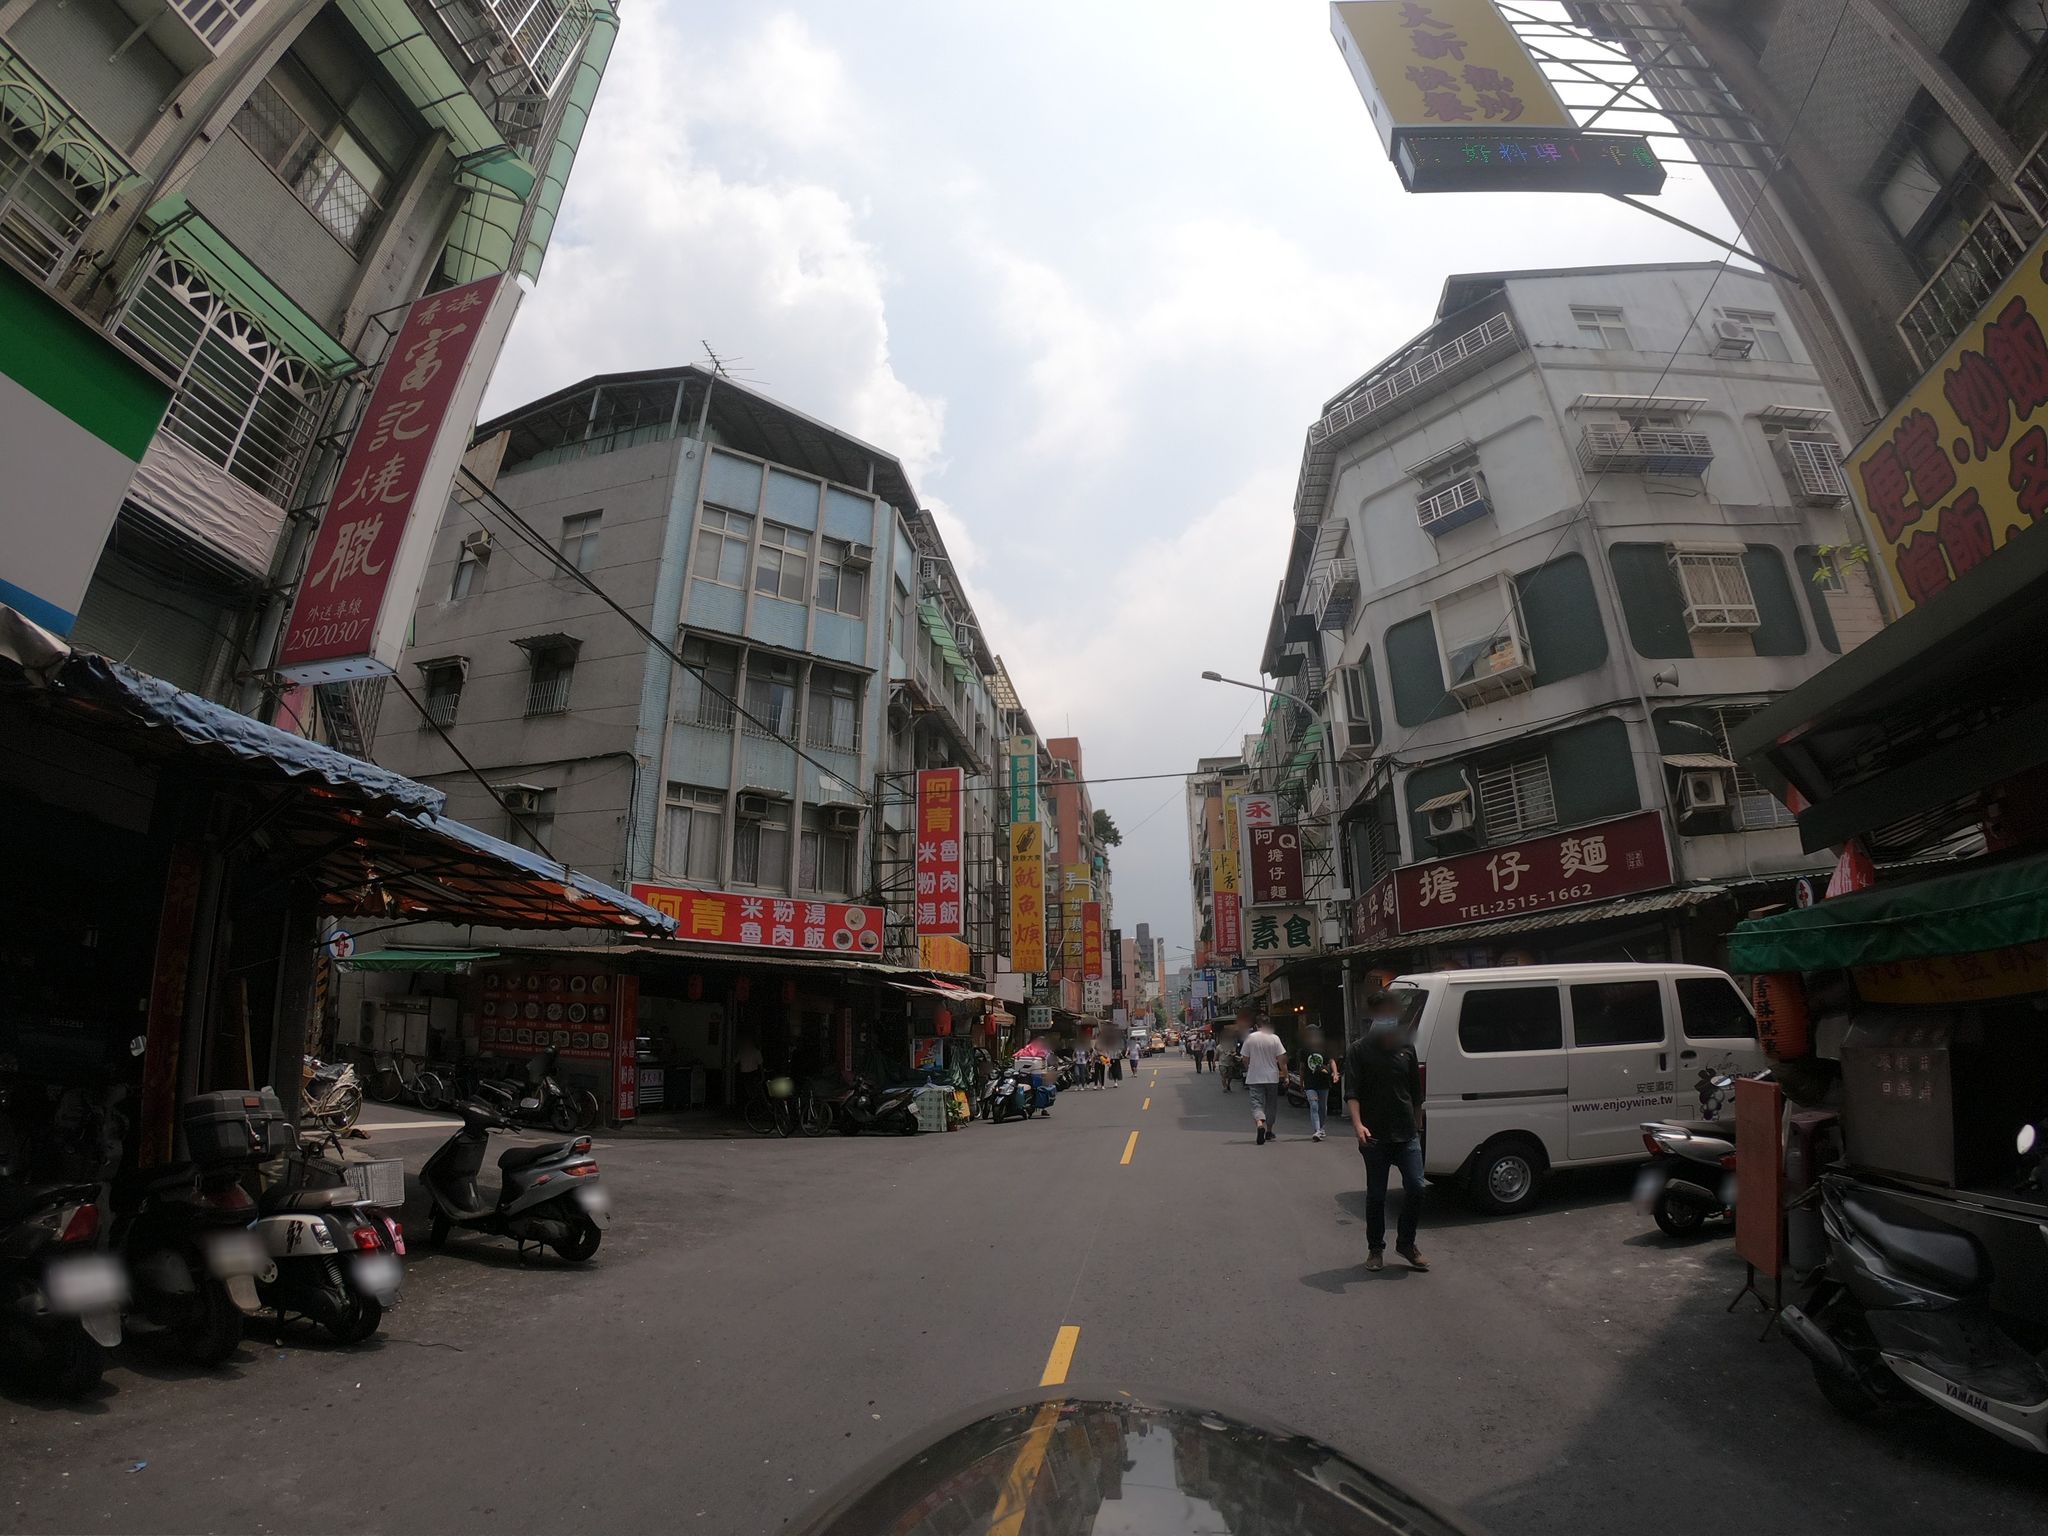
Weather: cloudy
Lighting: day
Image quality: good
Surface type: driving surface
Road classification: residential
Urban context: urban centre
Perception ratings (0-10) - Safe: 3.3, Lively: 7.91, Beautiful: 4.36, Boring: 2.44, Depressing: 7.24, Wealthy: 4.91